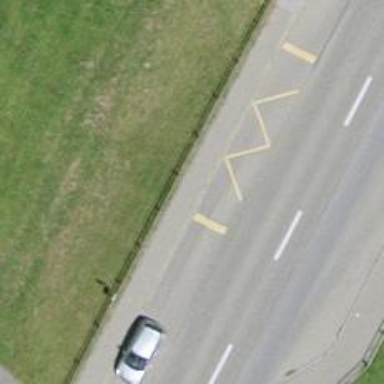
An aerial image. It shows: Bus stop with platform for public transport.